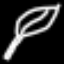
Label: leaf